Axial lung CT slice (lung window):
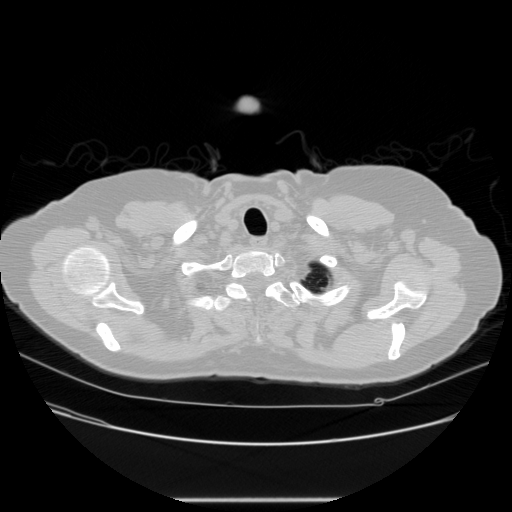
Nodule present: no